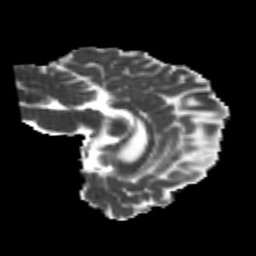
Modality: MD
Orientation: sagittal
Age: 21
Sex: female
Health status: healthy
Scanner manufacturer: philips
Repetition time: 7.384 s
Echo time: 0.08599 s